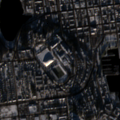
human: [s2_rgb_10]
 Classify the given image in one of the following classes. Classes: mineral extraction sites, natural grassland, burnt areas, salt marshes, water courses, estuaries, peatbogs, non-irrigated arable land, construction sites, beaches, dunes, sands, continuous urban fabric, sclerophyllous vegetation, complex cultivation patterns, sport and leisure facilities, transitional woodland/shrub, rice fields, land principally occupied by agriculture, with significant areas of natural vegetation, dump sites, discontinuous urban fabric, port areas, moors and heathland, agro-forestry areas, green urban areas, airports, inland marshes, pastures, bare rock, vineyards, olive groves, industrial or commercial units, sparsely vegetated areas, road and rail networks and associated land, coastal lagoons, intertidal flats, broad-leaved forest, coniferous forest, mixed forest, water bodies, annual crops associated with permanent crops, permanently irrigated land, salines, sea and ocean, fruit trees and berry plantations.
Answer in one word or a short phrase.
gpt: discontinuous urban fabric, industrial or commercial units, water bodies